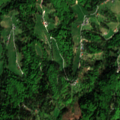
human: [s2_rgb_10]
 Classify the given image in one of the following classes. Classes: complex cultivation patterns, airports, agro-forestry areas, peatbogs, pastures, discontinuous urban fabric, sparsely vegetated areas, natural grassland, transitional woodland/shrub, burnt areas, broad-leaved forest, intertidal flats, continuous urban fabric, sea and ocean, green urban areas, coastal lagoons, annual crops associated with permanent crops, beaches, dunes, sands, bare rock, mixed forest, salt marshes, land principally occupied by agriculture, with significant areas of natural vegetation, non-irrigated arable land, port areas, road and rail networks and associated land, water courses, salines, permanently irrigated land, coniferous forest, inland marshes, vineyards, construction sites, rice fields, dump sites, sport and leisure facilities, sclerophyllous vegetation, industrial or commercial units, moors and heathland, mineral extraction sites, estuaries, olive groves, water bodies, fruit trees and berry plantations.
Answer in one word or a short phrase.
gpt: pastures, land principally occupied by agriculture, with significant areas of natural vegetation, broad-leaved forest, mixed forest